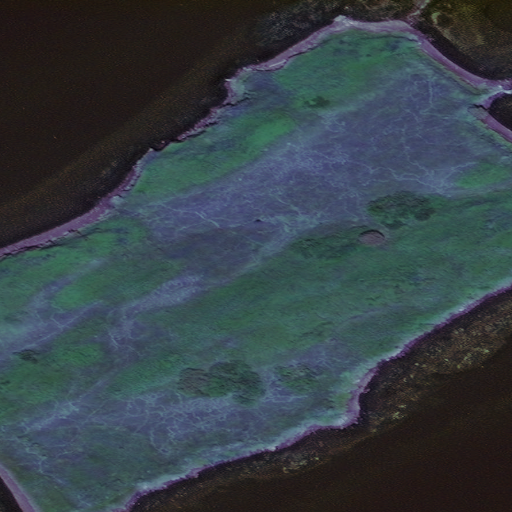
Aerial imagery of island in Alaska named Mary Island containing only unknown